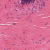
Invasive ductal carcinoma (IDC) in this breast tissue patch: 0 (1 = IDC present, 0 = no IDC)